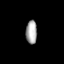
Tissue: prostate
Cell type: T cells
Senescence score: 0.7085
Nuclear area (px): 258
Mean DAPI intensity: 167.674